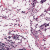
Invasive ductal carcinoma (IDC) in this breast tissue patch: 0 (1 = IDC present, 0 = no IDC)